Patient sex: M
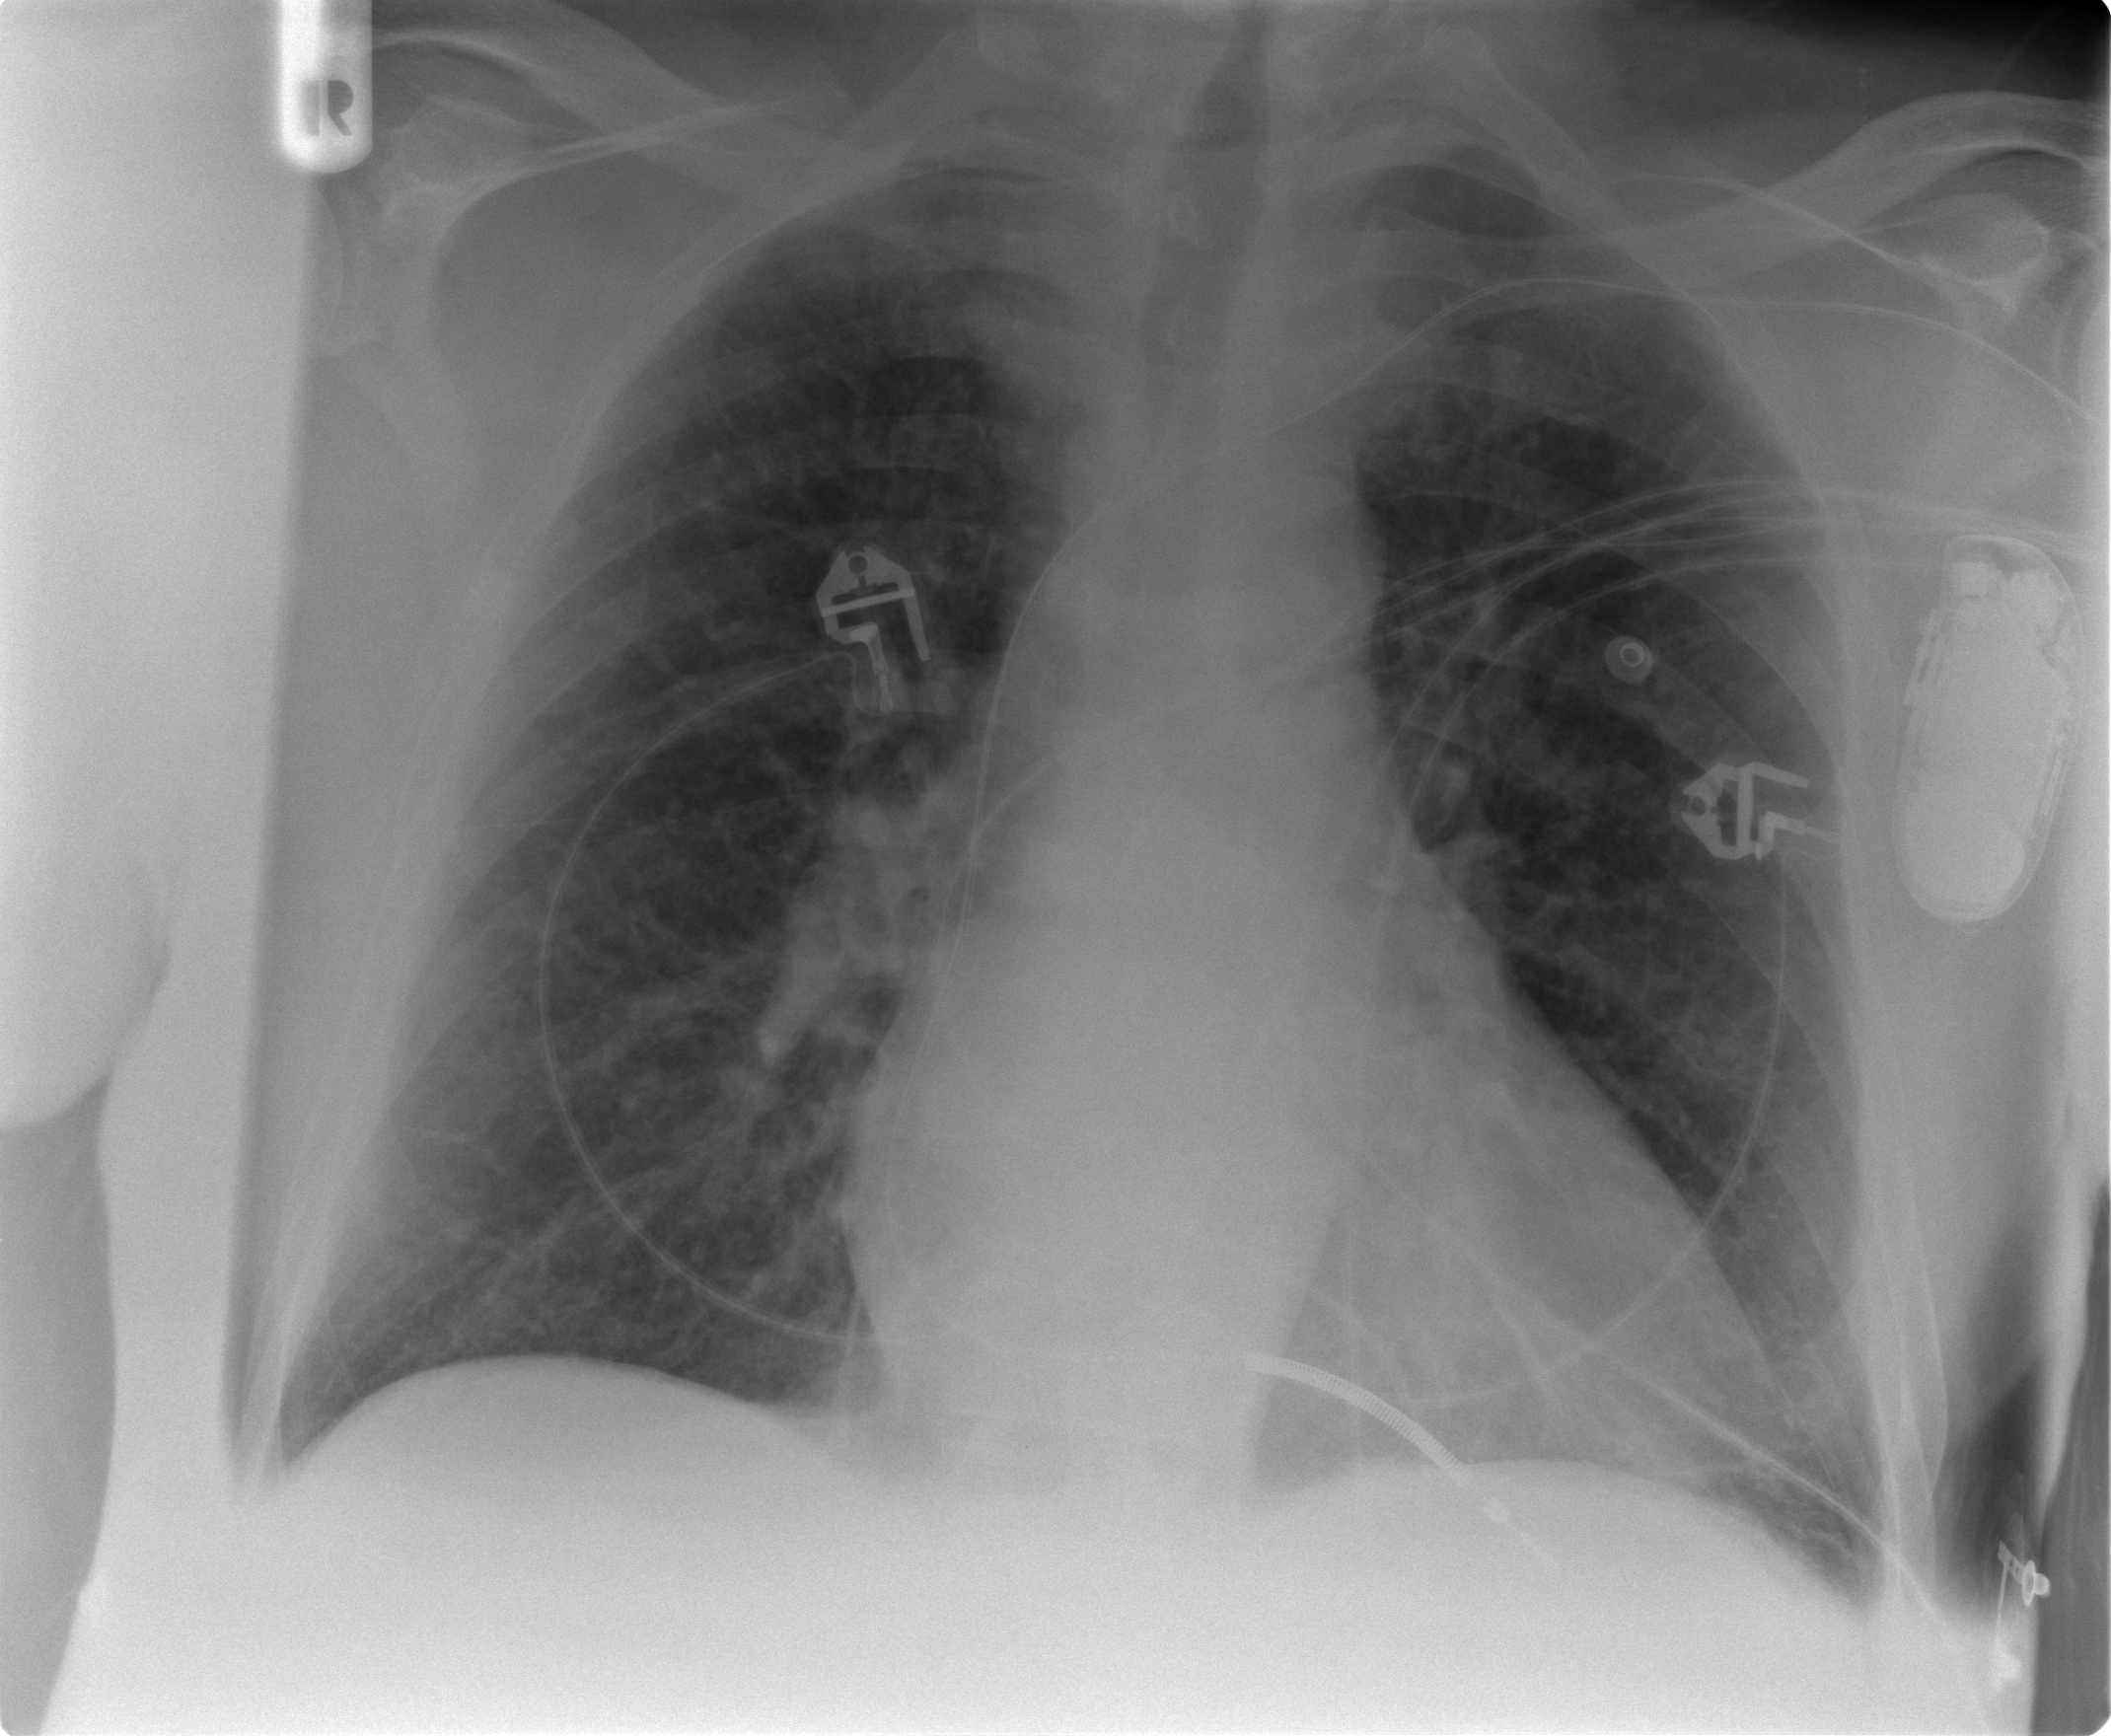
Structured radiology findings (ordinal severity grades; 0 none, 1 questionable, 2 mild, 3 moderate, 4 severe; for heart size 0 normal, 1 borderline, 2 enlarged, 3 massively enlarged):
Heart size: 0
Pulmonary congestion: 1
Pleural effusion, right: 0
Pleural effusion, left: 0
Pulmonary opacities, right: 0
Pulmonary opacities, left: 0
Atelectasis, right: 0
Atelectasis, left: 0